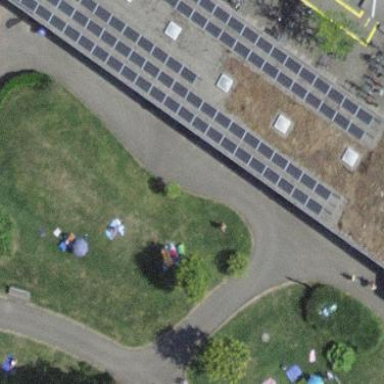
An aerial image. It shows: Solar power generator.